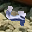
Label: 4